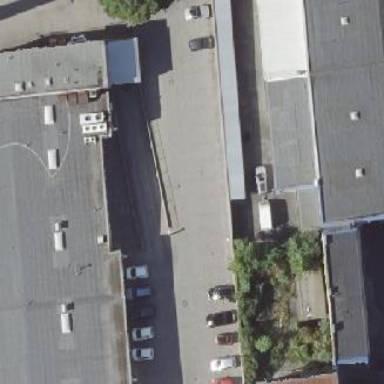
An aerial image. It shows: Parking available on the street side.